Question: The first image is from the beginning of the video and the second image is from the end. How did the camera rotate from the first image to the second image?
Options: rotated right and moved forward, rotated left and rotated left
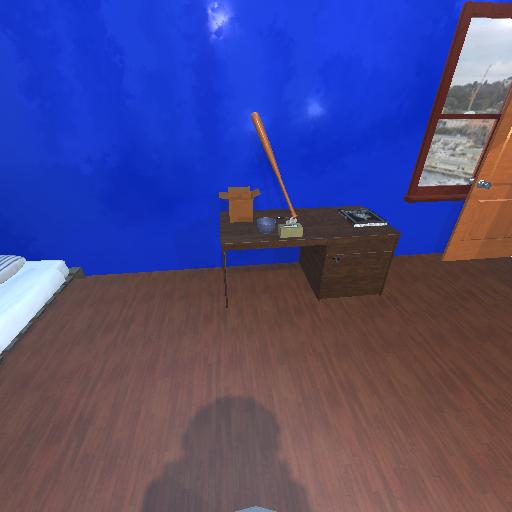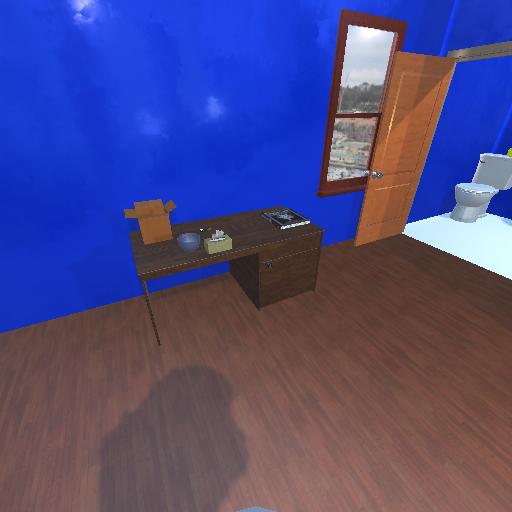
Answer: rotated right and moved forward